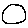
Label: circle